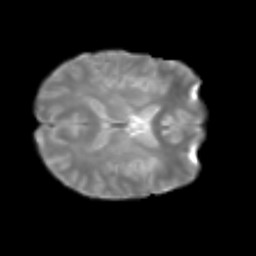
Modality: T2w
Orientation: axial
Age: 20
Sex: female
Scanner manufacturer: siemens
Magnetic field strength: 3 T
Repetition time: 2.3 s
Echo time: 0.085 s